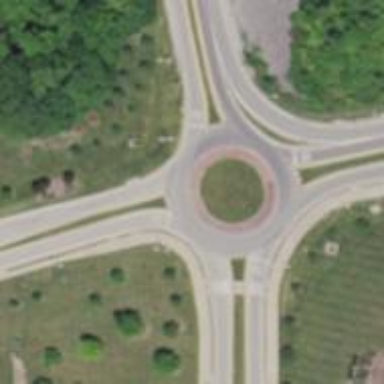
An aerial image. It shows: Secondary road leading to roundabout.